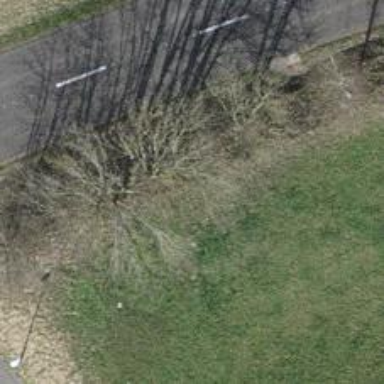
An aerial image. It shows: Single tag "natural: tree."